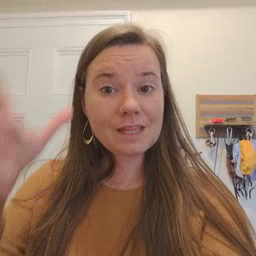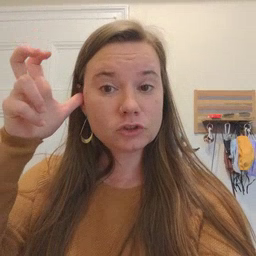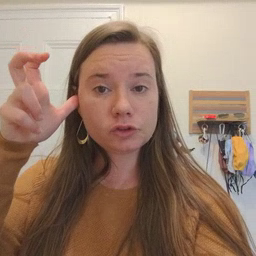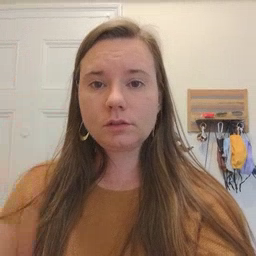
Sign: hear